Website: crate-barrel
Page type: account-selection
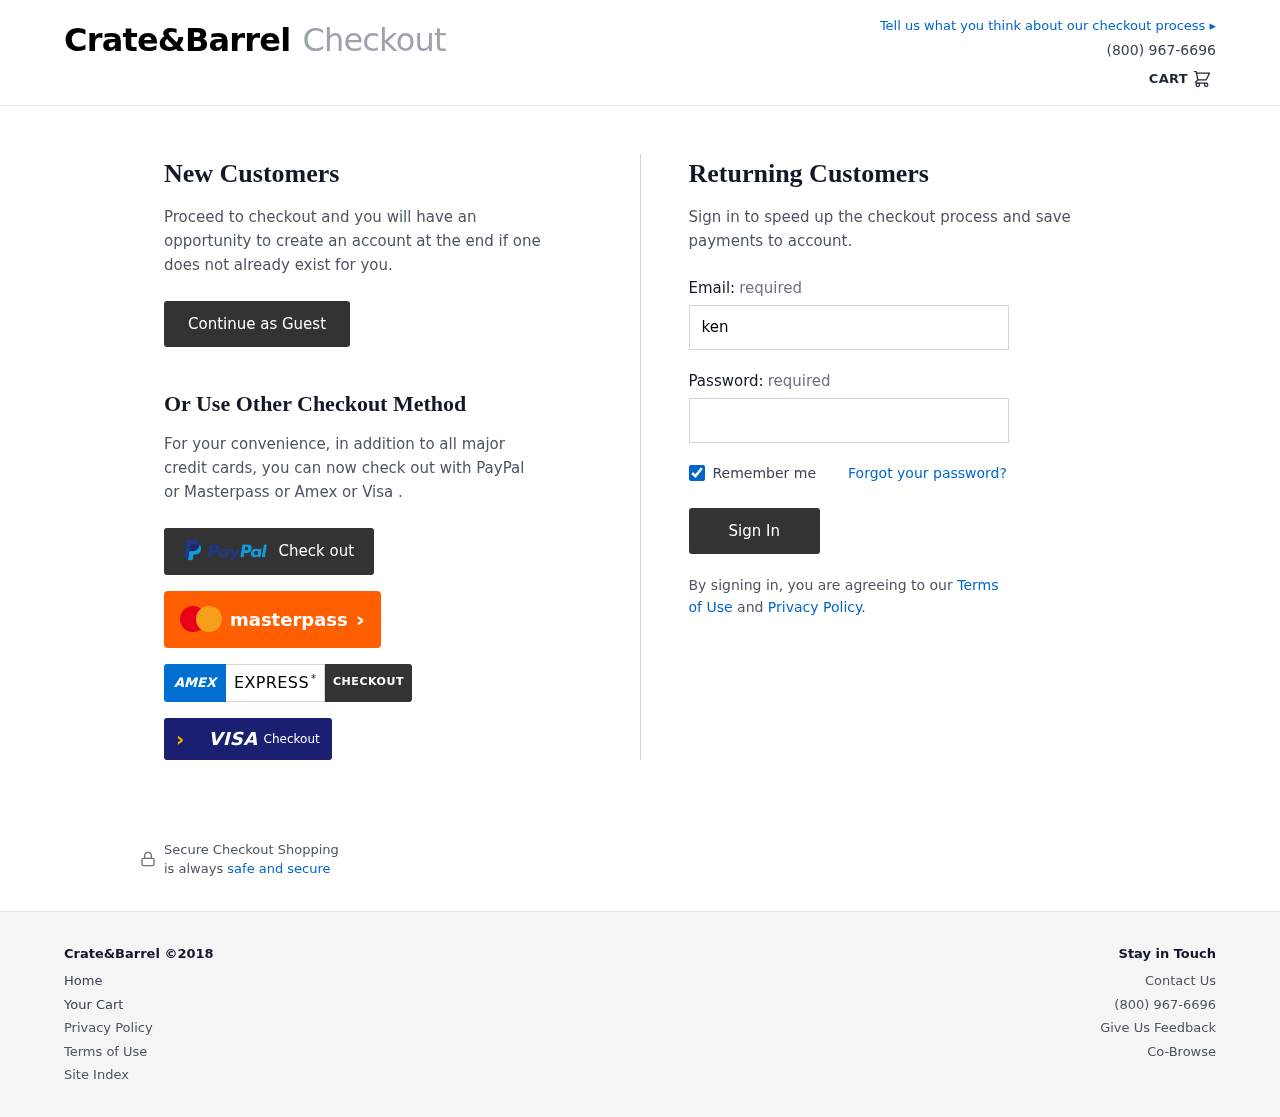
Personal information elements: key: PII_LOGIN_USERNAME
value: kennethfrank48